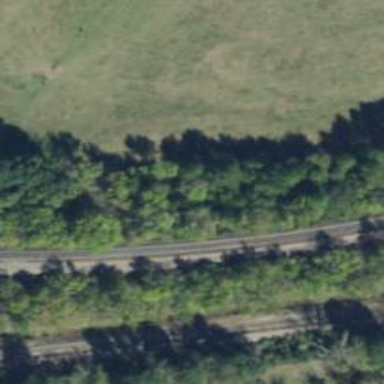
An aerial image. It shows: Railway track.